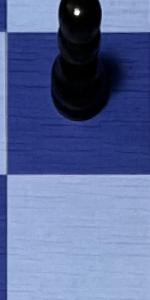
Label: Empty